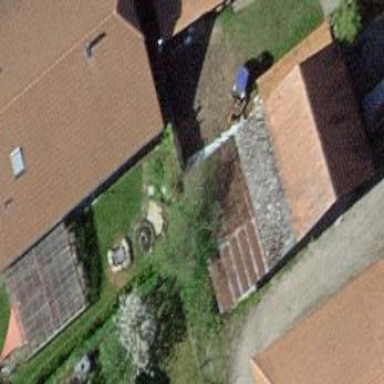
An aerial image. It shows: Garage.